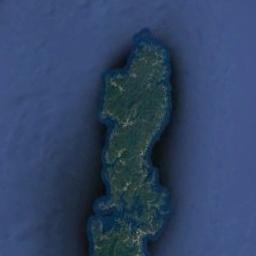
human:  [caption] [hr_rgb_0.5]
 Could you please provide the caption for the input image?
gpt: The island with dense vegetation is surrounded by light blue waters .

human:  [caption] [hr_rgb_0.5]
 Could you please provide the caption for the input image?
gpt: There are many trees on the island .

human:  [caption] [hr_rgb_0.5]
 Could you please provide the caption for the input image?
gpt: There are half green islands on the blue sea, And the green vegetation on the island is flourishing .

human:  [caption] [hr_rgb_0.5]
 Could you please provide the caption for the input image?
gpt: The water around the island is dark blue .

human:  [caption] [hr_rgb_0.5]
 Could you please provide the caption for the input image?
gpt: The green island is on a blue sea .